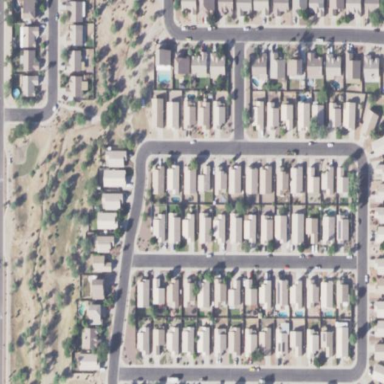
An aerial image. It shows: Residential neighbourhood.